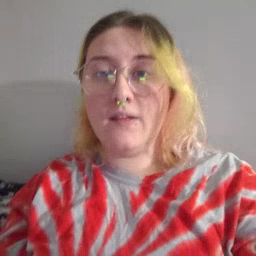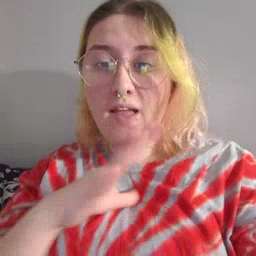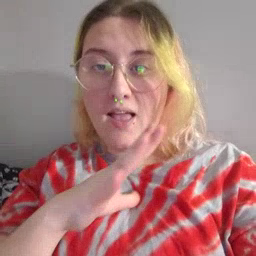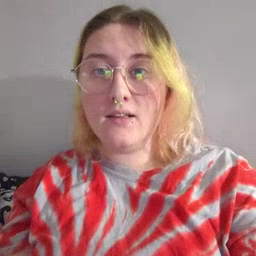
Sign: fine